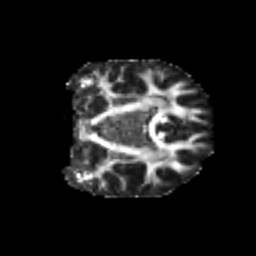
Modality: FA
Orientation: coronal
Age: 25
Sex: female
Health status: healthy
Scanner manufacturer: philips
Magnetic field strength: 3 T
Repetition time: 4.004 s
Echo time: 0.08907 s